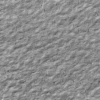
Label: not_dusty